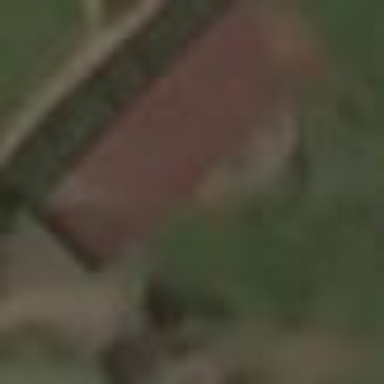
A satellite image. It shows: Simple house.